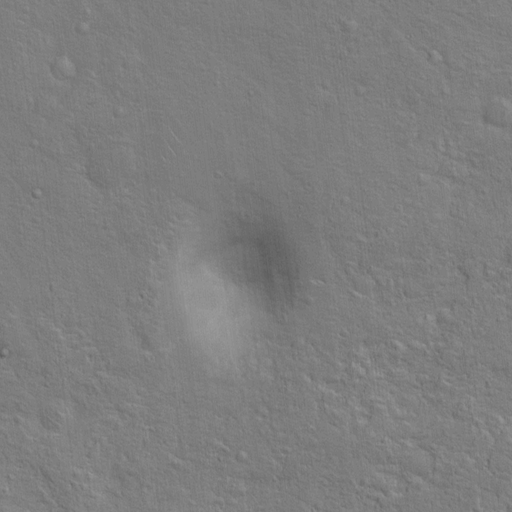
Objects detected: cone